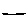
Label: line